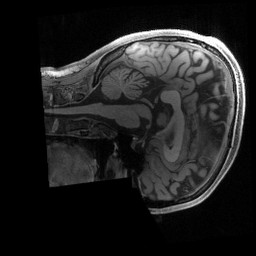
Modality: T1w
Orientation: sagittal
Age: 24
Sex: female
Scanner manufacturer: siemens
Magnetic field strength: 3 T
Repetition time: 2.4 s
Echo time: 0.00222 s